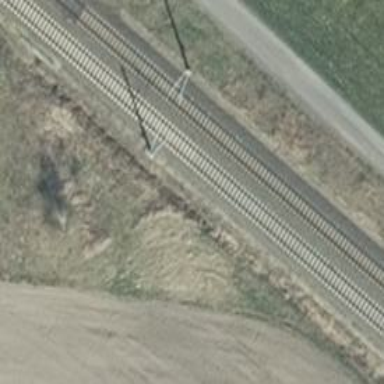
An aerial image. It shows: Milestone along the railway track with catenary mast.